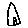
Label: house